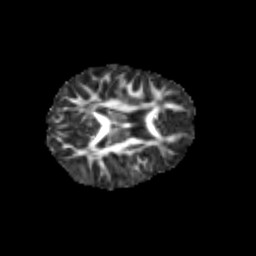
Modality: FA
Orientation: axial
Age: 6
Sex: female
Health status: healthy